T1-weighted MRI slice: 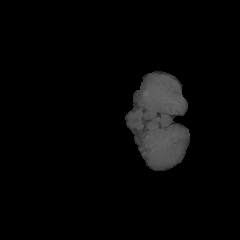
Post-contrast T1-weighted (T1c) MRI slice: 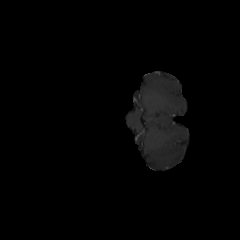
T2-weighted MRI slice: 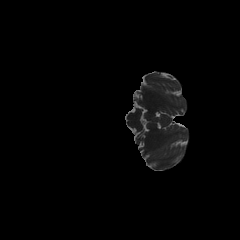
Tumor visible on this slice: no